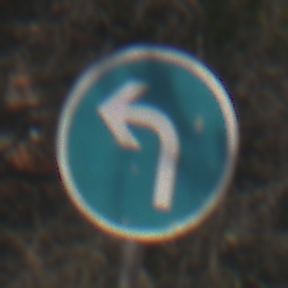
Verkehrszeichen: VorgeschriebeneFahrtrichtungLinks
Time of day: MorningAfternoon
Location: Outdoor (Nature)
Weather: Clear
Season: Summer
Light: Natural